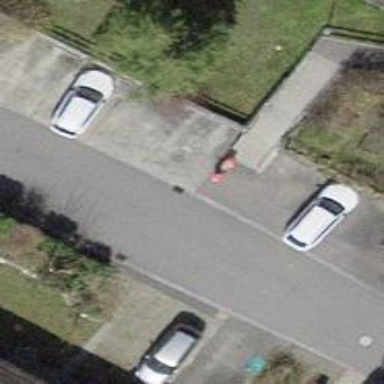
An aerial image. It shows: Set of steps on the road.